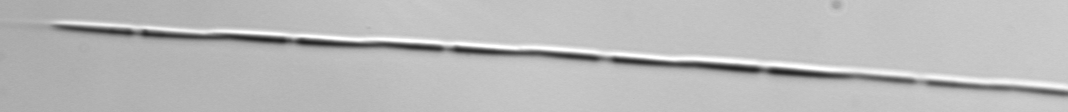
Label: Pseudo-nitzschia